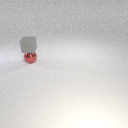
small gray rubber cube above small red metal sphere